Aerial crown-view tile of a tropical tree (Barro Colorado Island, Panama), acquired 20240918:
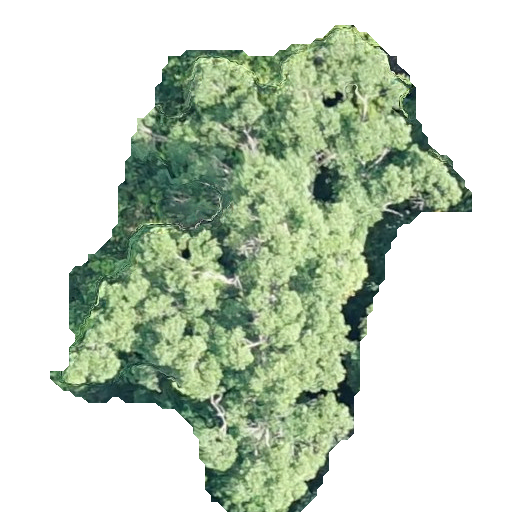
Species: Ocotea leptobotra
GBIF accepted scientific name: Ocotea leptobotra
Crown area: 184.923 m²